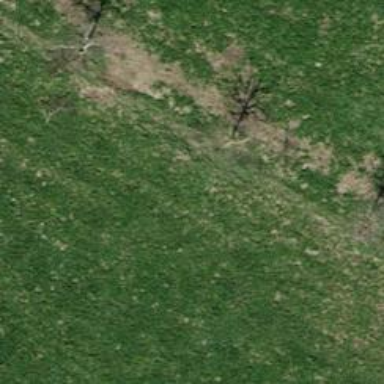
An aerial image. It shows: Broadleaved tree with lush foliage.